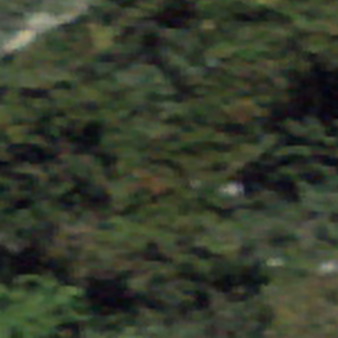
Label: other